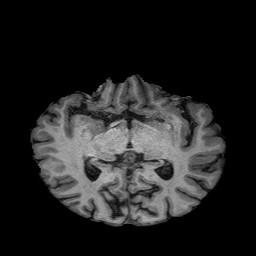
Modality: T1w
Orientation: coronal
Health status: healthy